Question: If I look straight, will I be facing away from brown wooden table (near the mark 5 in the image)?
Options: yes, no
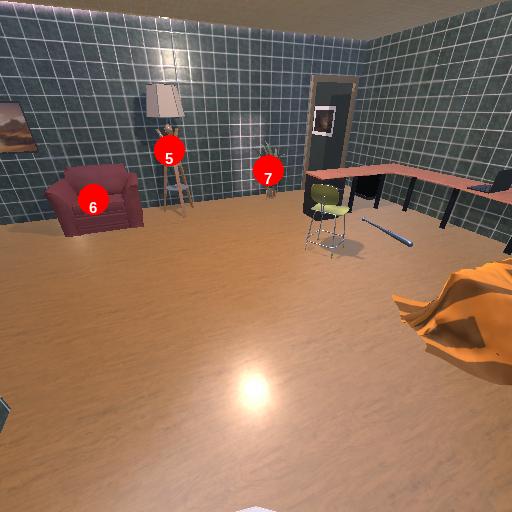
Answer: yes